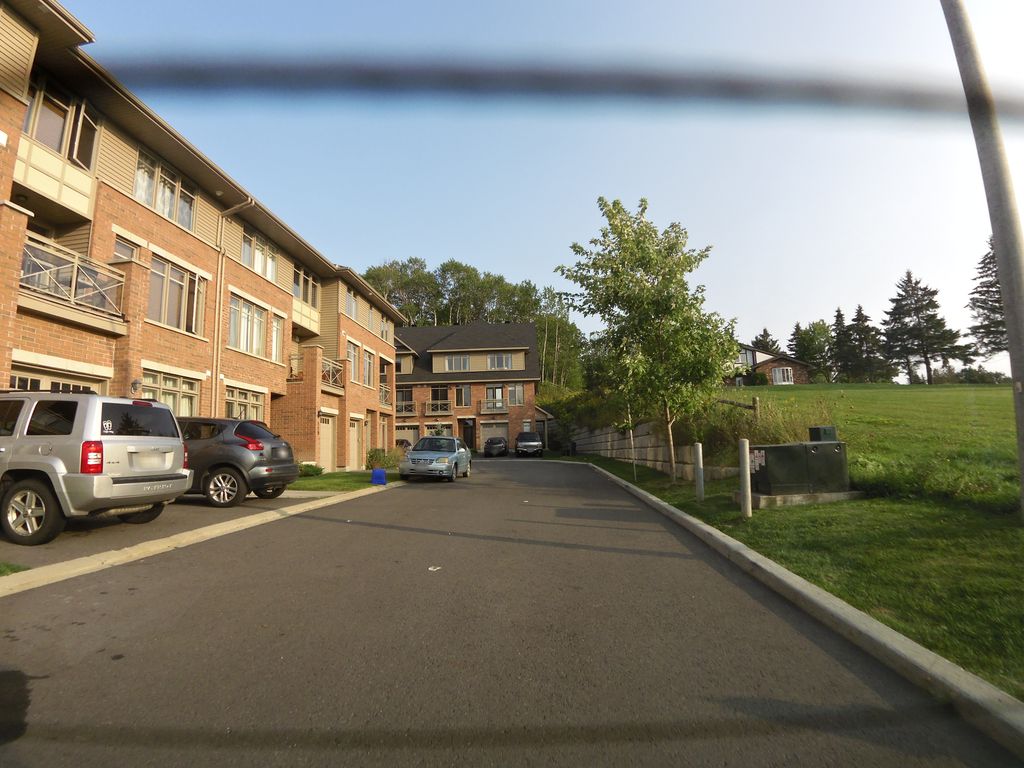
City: ottawa-gatineau